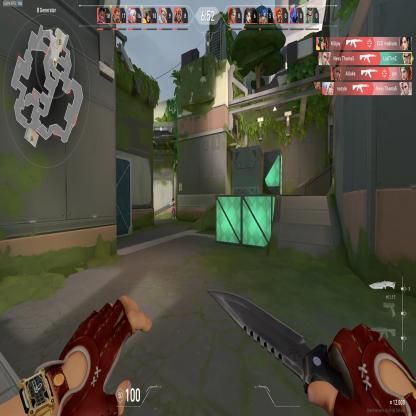
Label: enemy